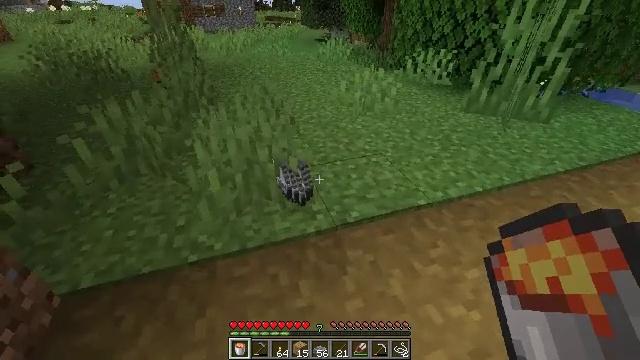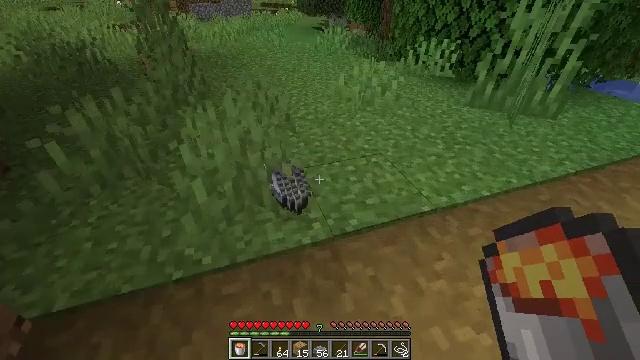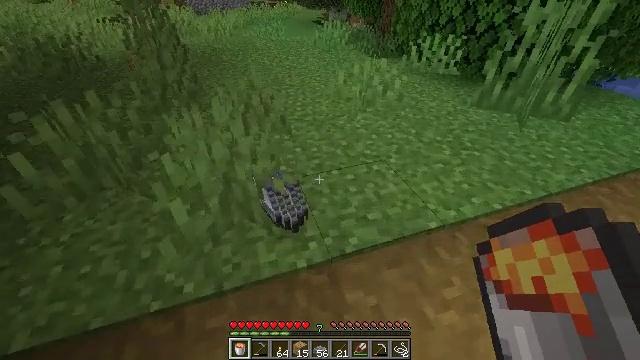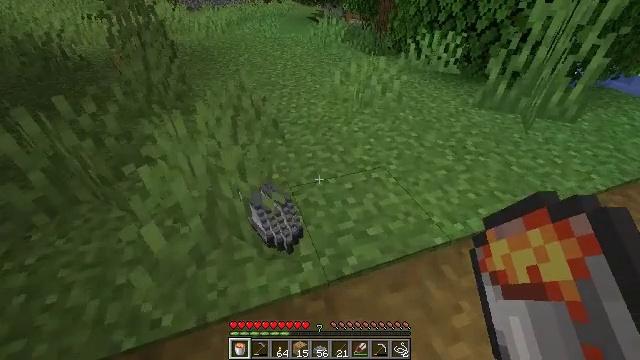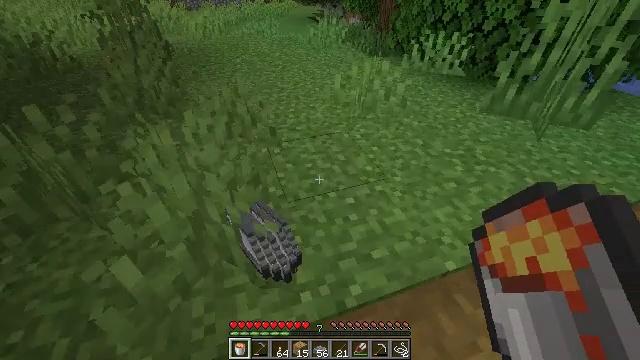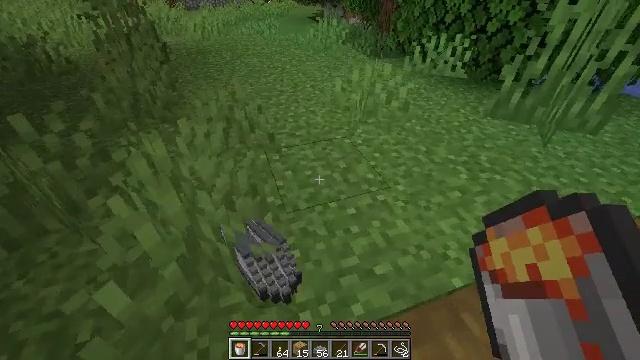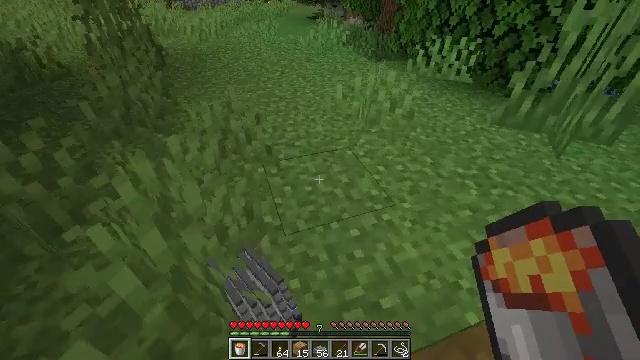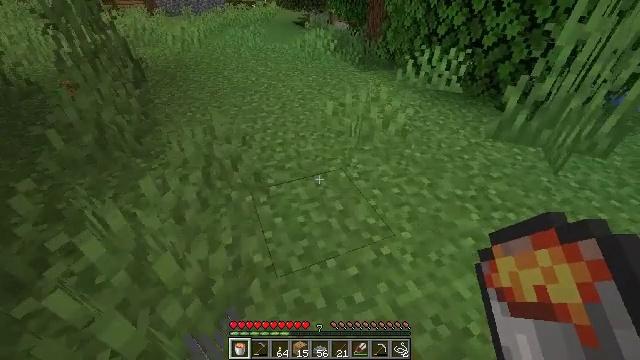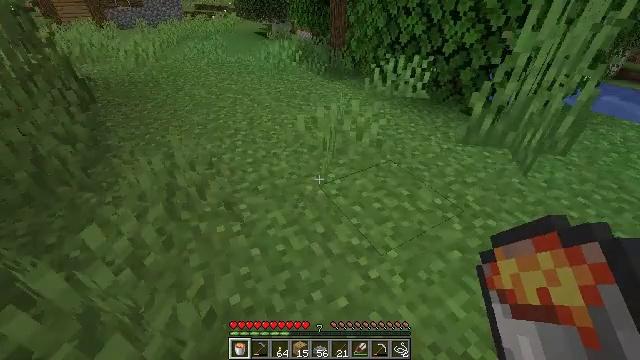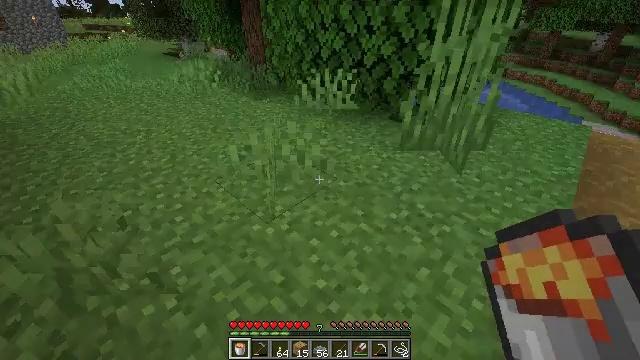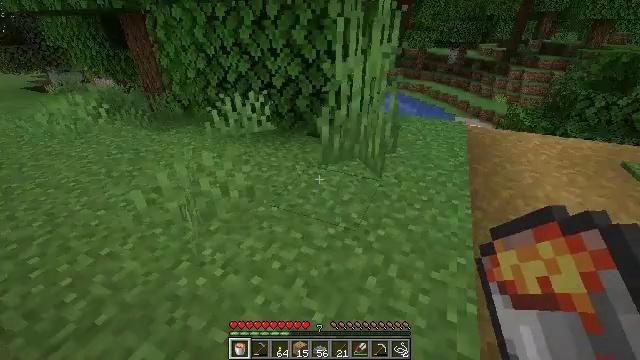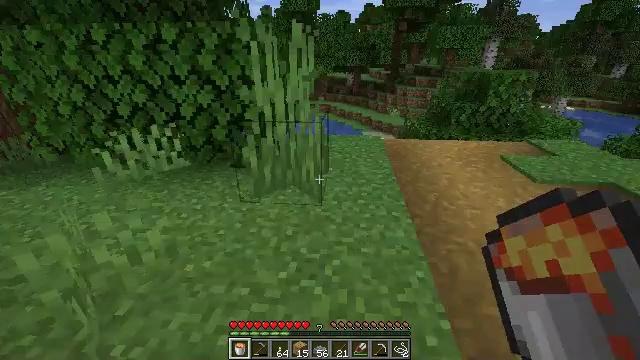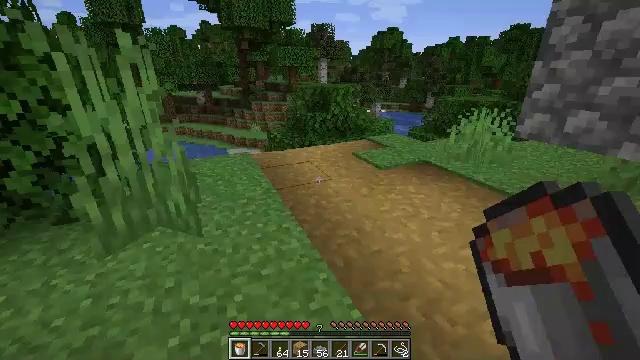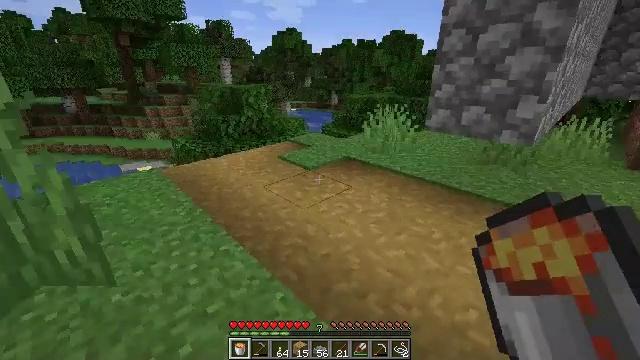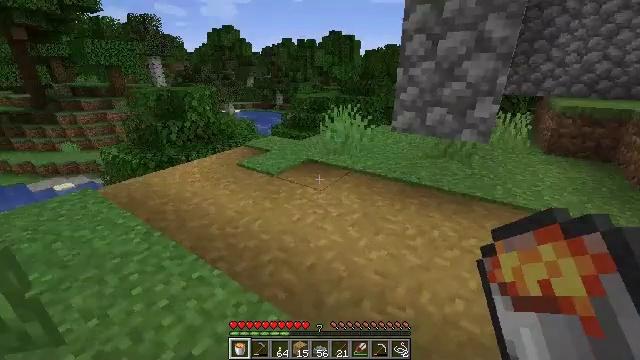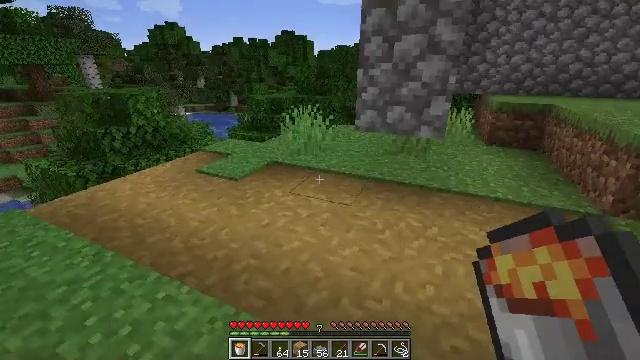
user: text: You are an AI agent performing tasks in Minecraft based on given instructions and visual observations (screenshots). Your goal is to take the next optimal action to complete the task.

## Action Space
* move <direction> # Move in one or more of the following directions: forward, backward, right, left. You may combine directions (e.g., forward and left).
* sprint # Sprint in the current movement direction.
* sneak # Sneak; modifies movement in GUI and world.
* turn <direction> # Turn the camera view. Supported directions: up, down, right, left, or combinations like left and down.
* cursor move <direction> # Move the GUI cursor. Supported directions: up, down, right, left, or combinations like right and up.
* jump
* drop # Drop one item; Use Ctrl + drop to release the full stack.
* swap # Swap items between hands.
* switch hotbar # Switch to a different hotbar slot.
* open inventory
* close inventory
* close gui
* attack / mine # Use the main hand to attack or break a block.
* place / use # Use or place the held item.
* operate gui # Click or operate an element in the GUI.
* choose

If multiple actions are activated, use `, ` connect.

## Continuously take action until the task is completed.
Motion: motion action
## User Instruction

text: Left click on the bell to mine it.
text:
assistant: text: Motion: move forward, turn down
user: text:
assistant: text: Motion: move forward, turn down
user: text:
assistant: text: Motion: move forward
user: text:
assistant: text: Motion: move forward
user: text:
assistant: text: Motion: move forward
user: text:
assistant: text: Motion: move forward
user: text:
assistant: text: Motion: move forward, turn right
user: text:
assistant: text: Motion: move forward, turn right and up
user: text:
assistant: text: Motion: move forward, turn right and up
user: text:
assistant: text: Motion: move forward, turn right and up
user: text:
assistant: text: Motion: move forward and move left, turn right and up
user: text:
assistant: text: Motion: move forward and move left, turn right and up
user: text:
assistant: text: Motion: move forward and move left, turn right
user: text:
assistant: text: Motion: move left, turn right
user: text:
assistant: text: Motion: move left, turn right
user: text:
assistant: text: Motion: move left, turn right
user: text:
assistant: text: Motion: move left
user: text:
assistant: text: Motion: move left, turn right
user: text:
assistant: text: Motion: move left, turn right
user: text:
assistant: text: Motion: turn right
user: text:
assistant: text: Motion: turn right
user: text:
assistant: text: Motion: turn right
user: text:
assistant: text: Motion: turn right
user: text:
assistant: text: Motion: turn right
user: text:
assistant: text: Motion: turn right
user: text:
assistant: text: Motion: turn right
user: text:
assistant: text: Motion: turn right and up
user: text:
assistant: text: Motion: turn right and up
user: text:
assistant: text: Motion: turn right and up
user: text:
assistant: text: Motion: turn right and up